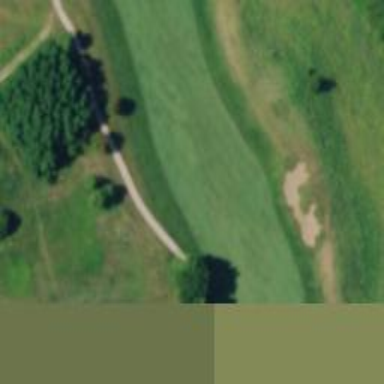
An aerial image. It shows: Golf hole.